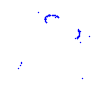
Particle: proton